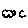
Label: cloud